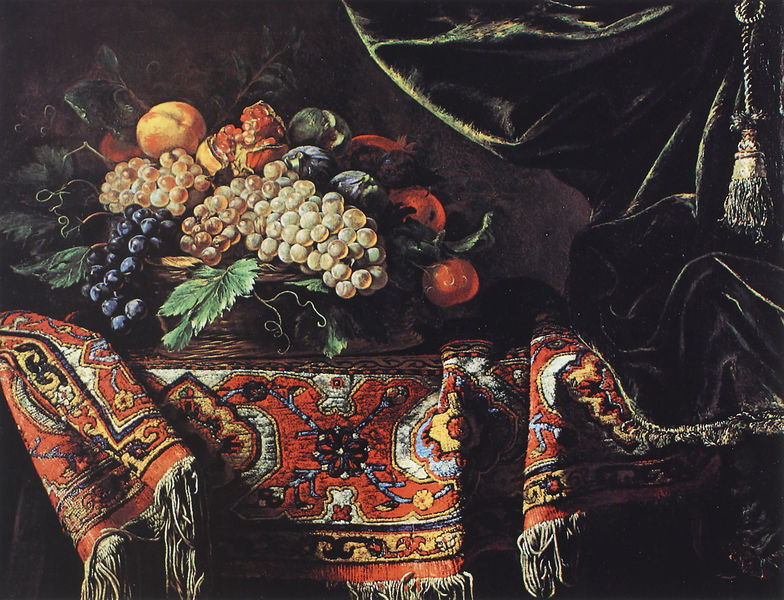
Titel: Früchtestilleben
Künstler: Francesco Fieravino
Institution: Privatbesitz
Schlagwörter: blau, blätter, dunkel, gemälde, laub, weiß, gelb, grün, braun, bunt, licht, orange, schwarz, tisch, obst, rot, tuch, muster, ornament, teppich, samt, holland, niederlande, tischtuch, vorhang, öl, fransen, decke, feigen, früchte, stilleben, stillleben, trauben, apfel, lila, violett, ölgemälde, wein, korb, kordel, quaste, faltenwurf, brokat, obstschale, weintrauben, hintergund, pfirsich, weinlaub, bommel, granatapfel, weinblätter, vorhand, obstkorb, feige, geknüpft, van eyck, weintraugen, #blau, #schwarz, blä#ter, teppiuch, granatapfle